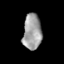
Tissue: skin
Cell type: Epithelial cells
Senescence score: 0.2548
Nuclear area (px): 647
Mean DAPI intensity: 158.577